Field crop: tomato
Growth stage: 2
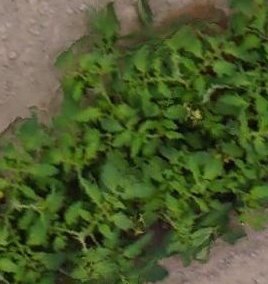
Species: tomato